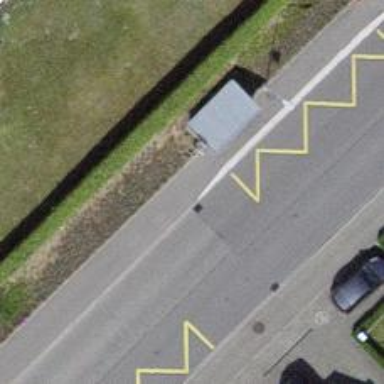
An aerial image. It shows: Platform for public transport with shelter.